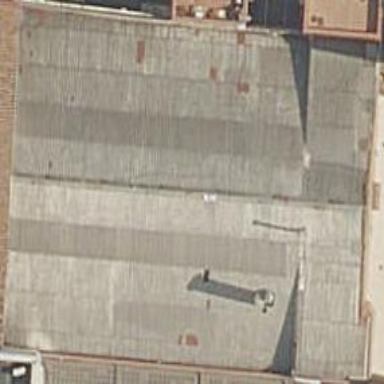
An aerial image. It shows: Industrial building.